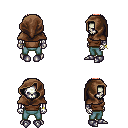
a pixel art fantasy rpg character, male body template, skeleton, brown pirate shirt, teal pants, red long mohawk hairstyle, cloth hood, bracelets, metal boots, four views (front, back, left, right), 2x2 character sprite sheet, small pixel art, hard edges, no anti-aliasing